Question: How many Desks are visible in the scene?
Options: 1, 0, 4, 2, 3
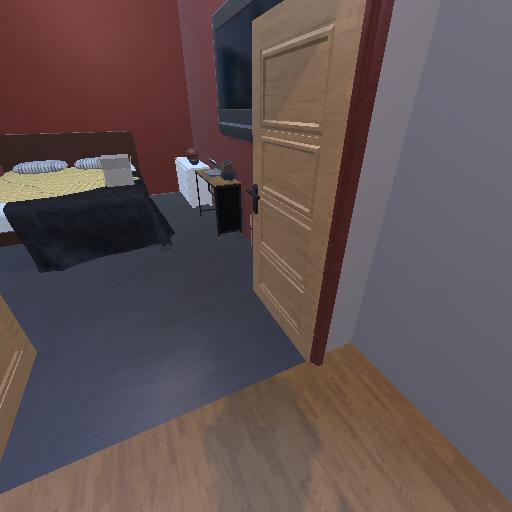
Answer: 1